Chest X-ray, PA view. Patient: 31 years old, sex M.
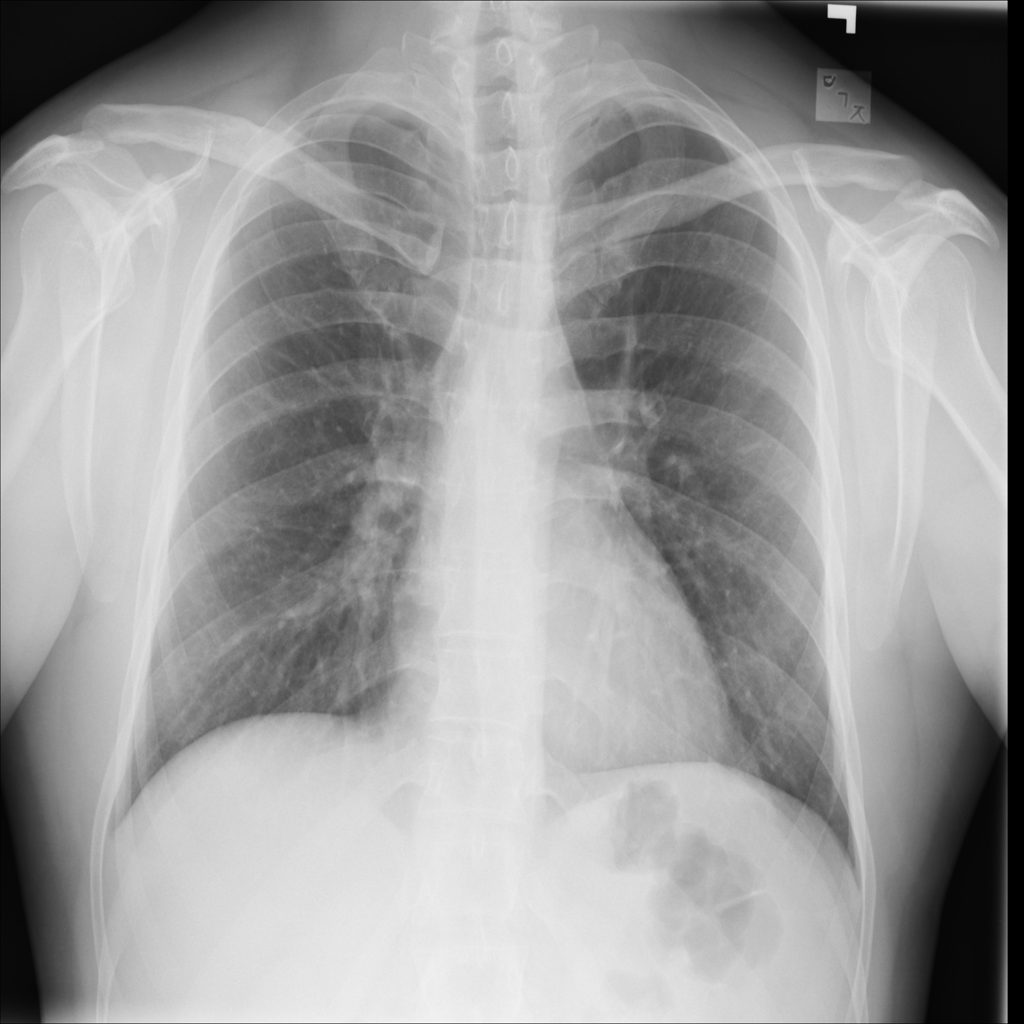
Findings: No Finding